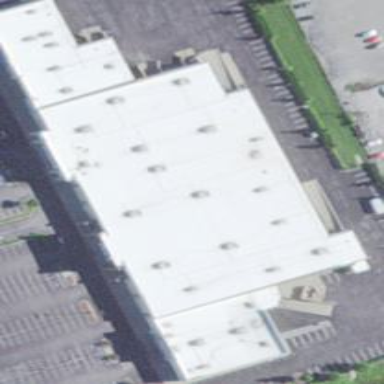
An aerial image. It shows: Retail building.